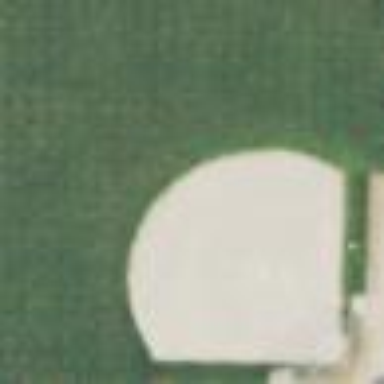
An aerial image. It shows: Baseball pitch for leisure and sports activities.